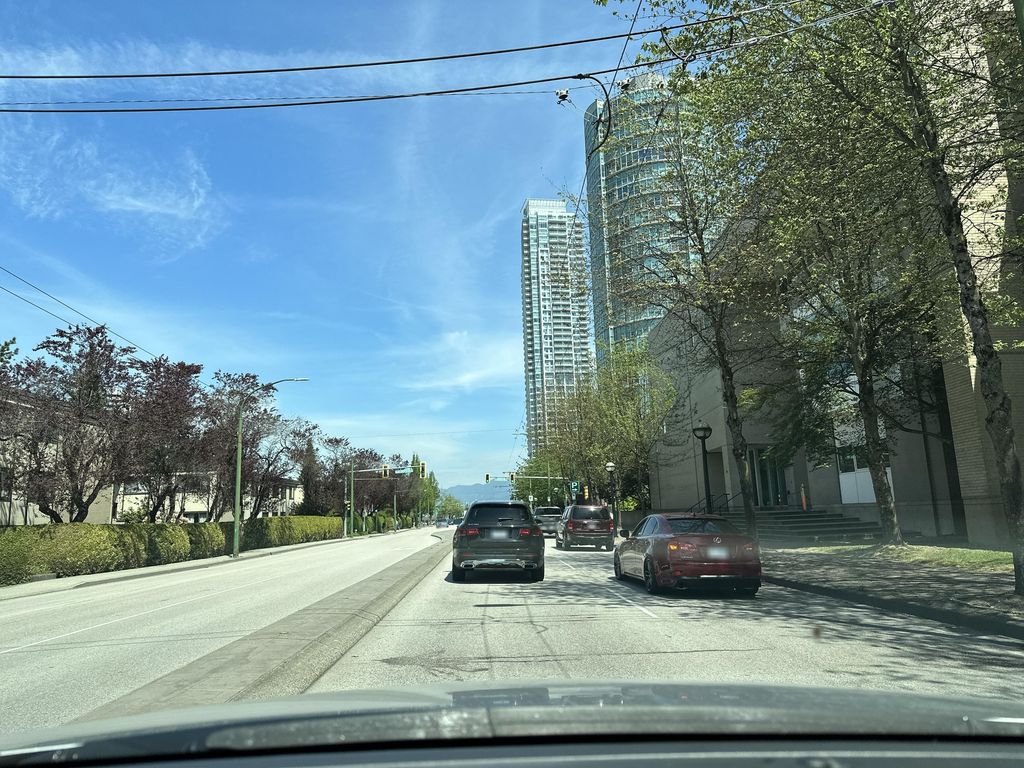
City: vancouver